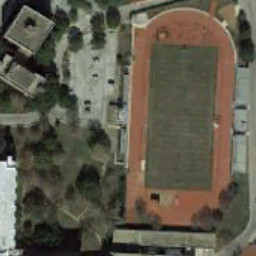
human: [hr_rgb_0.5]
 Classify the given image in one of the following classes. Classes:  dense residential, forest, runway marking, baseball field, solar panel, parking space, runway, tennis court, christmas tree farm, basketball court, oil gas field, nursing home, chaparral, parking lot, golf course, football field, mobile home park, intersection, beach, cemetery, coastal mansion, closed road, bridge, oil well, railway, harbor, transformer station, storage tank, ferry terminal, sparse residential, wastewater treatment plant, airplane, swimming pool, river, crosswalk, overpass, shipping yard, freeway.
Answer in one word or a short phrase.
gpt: football field